Question: Is it possible to add an HTML description or text underneath the image on Fancybox?
Here is a mock up of what I'm talking about:

If it's not possible, do you know of any plugin that can do this?
Please help
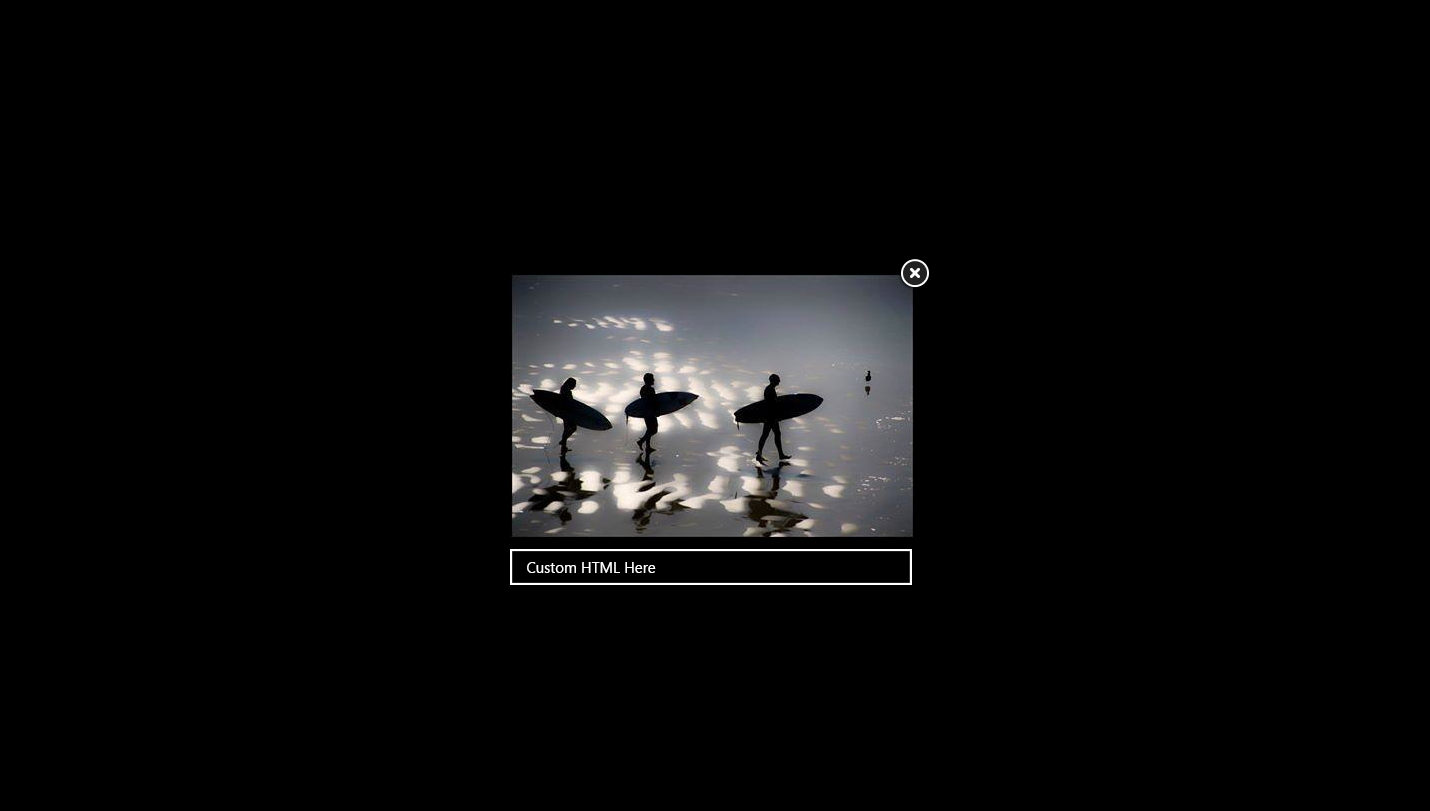
Answer: Why yes it's possible
Here's the HTML you'd need to add after you add the image:
'''
<div class="fancybox-title fancybox-title-float-wrap">
<span class="child">
<div>HI add the html here or delete the div and add the html here</div>
</span>
</div>
'''
To test this out for yourself go ahead to this place: <URL> and do some right-click element inspecting.